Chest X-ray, PA view. Patient: 38 years old, sex F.
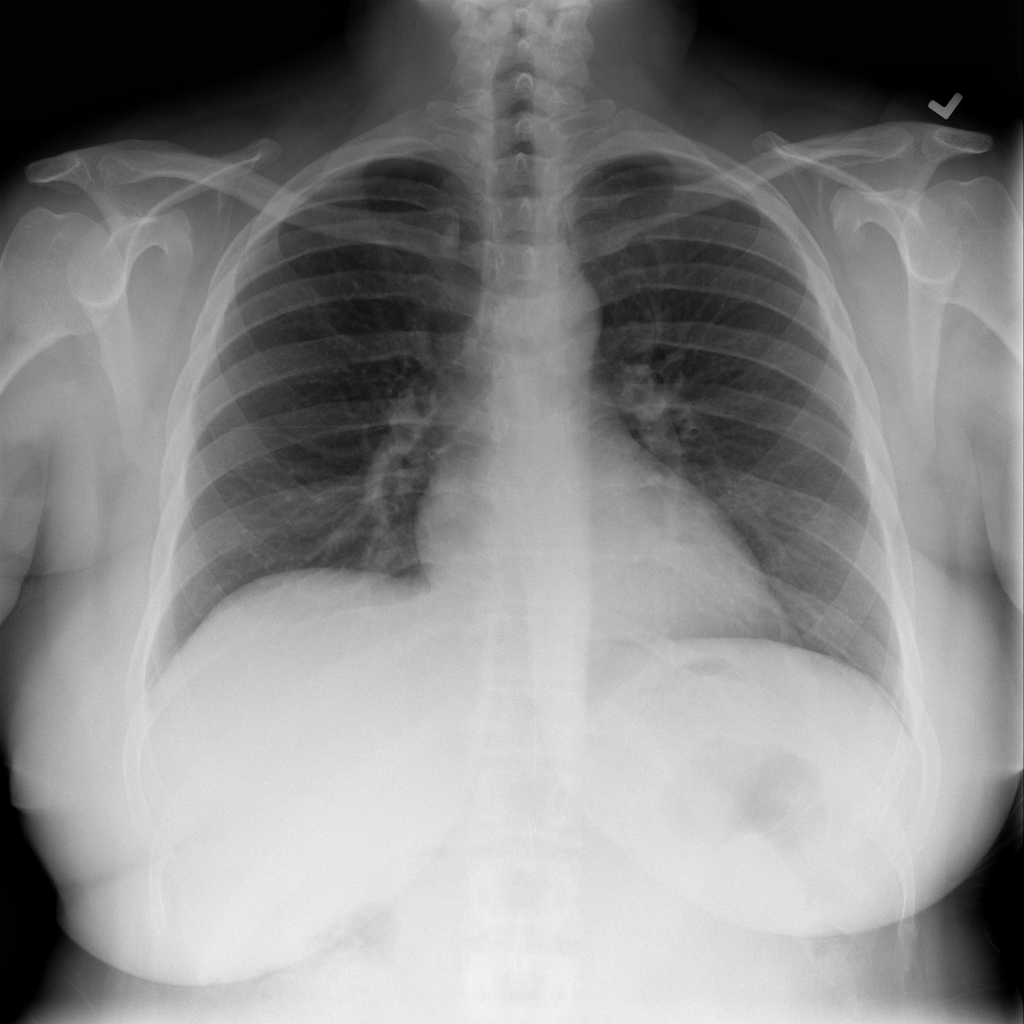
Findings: No Finding